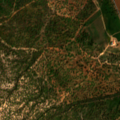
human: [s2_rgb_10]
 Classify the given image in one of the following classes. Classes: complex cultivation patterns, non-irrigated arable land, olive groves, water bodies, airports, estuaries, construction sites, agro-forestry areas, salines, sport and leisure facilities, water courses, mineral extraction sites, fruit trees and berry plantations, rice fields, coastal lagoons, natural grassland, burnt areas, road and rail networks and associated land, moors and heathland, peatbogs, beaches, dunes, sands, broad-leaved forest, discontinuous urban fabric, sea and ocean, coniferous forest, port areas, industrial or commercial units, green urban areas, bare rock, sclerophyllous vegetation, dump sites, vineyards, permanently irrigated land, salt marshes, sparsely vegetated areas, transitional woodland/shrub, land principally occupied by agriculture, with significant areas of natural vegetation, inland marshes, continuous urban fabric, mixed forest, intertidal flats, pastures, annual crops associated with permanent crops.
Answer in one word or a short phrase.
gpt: continuous urban fabric